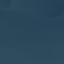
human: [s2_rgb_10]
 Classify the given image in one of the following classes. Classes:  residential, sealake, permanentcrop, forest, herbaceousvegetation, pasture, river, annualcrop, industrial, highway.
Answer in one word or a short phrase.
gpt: SeaLake